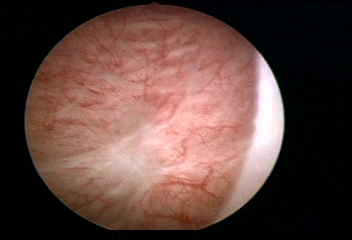
Modality: WLC
Class: Anatomical landmarks
Subclass: ResectionScar
Bladder cancer association: No
Annotated structures: Resection scar